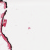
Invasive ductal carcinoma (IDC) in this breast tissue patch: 0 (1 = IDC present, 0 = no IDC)